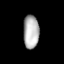
Tissue: lung
Cell type: Epithelial cells
Senescence score: 0.2139
Nuclear area (px): 512
Mean DAPI intensity: 179.139